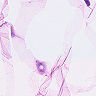
Metastatic tissue present: no